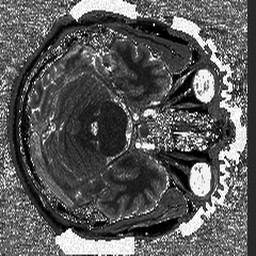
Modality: T1map
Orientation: axial
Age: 54
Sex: male
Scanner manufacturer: siemens
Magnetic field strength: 3 T
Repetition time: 3.13 s
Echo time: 0.00298 s